Interaction volume radius: 10 \u00c5
Interaction volume height: 25 \u00c5
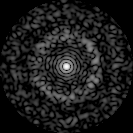
Disorder parameter: 0.7885